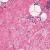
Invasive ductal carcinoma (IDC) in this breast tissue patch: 0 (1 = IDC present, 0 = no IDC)